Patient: sex M, age 61
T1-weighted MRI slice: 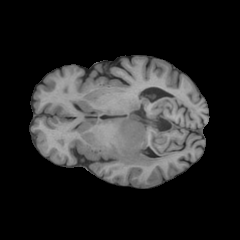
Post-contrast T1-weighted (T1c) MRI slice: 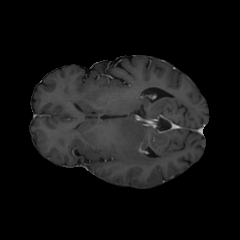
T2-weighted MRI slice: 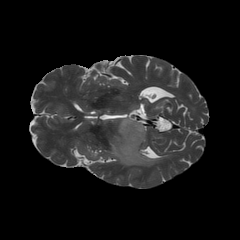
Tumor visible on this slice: yes
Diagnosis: Astrocytoma, IDH-wildtype
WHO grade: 3